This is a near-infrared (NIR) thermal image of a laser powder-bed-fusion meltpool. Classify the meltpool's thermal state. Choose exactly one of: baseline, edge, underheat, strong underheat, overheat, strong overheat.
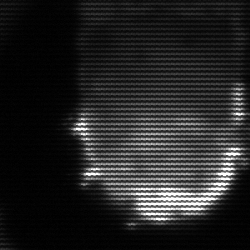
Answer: baseline